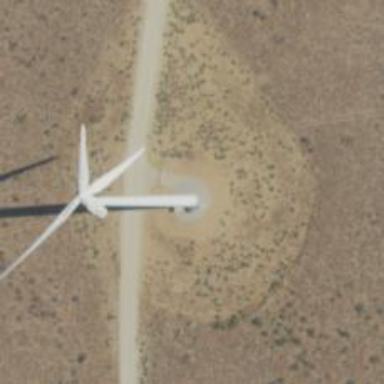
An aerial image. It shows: Wind generator using horizontal axis wind turbines.